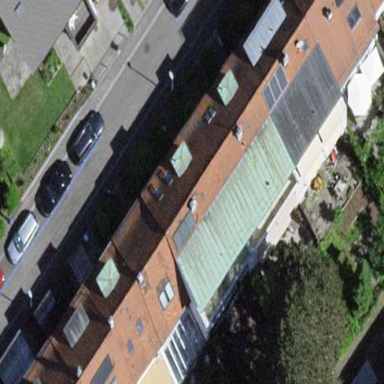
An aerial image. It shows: Terrace building.